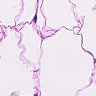
Metastatic tissue present: no